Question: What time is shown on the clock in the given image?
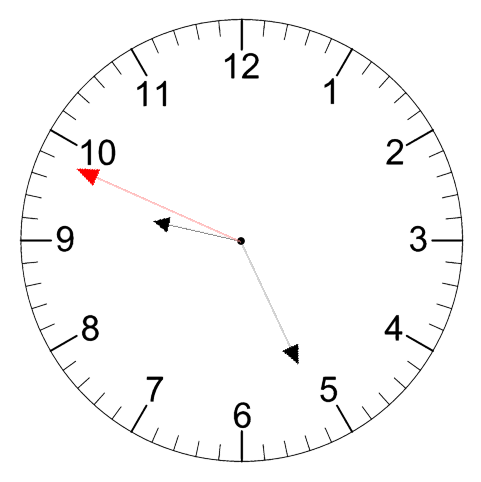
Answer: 09:25:49